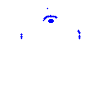
Particle: kaon